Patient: sex M, age 19
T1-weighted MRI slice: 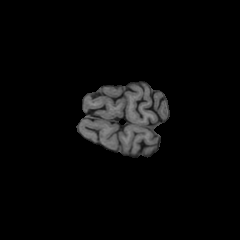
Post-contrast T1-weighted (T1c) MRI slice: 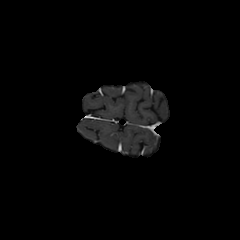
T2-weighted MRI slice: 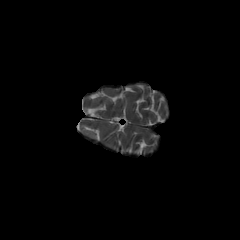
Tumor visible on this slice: no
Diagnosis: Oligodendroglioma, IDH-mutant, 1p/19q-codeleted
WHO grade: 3